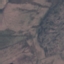
Land use / land cover class: HerbaceousVegetation